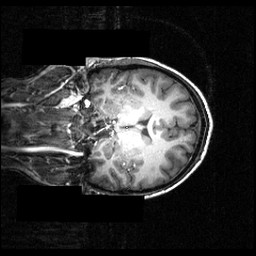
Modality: T1w
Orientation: coronal
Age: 24
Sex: female
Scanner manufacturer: siemens
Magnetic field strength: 3.951 T
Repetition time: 1.5 s
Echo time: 0.00335 s